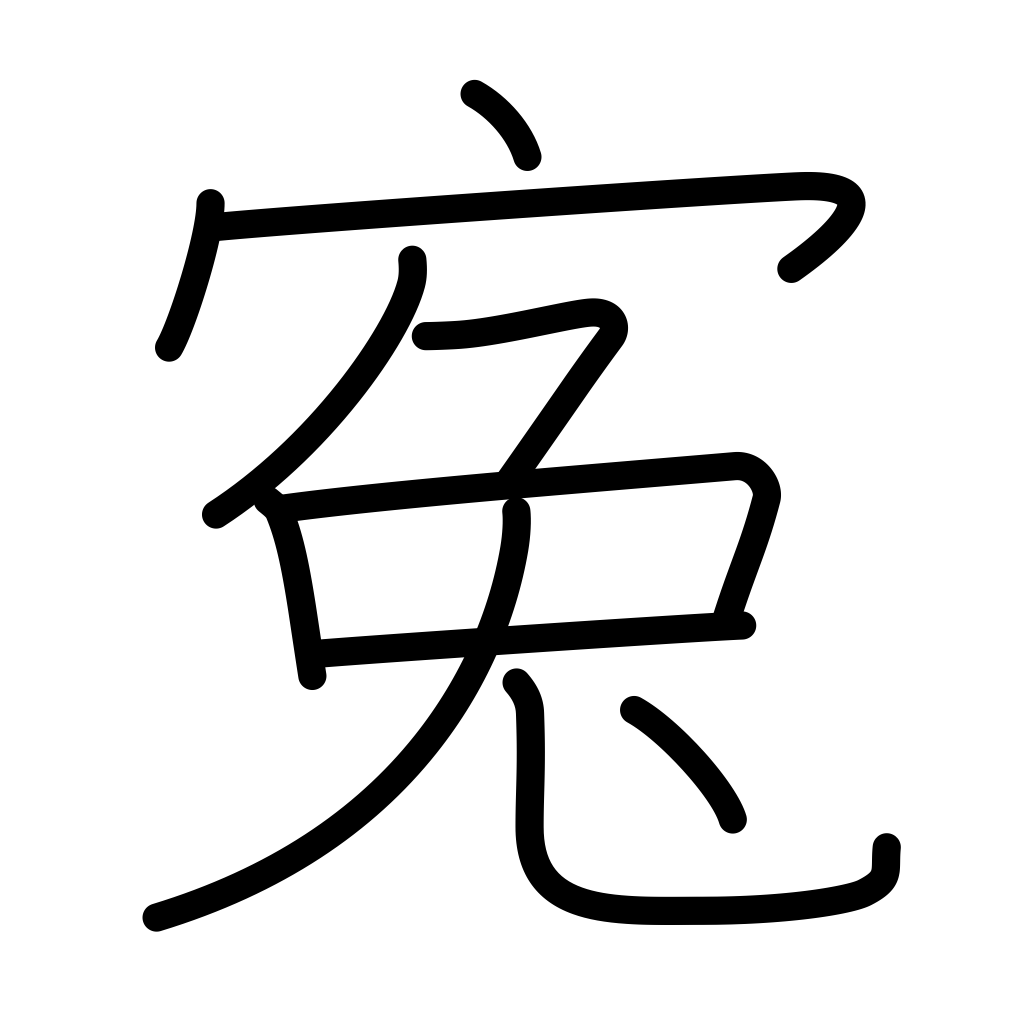
Meaning: grievance, injustice, wrong